Question: I got this problem with Rstudio, the plot labels are replaced by squares with 4 numbers inside.

Anyone has some idea what caused this trouble? I tried to re-create conda env and install rstudio, not working. And I got no such issue if i use basic R.
Thanks in advance
update 28.07.2020:
I tried to install rstudio via conda for a new account, the issue reproduced.
I tried to install rstudio via conda on a second PC, the issue persisted.
I tried to install an older version of rstudio via conda, and conda went to forever "solving environment".
I think it might be an issue of conda recipie....
update 29.07.2020 :
Problem solved by specifying the font family in plot function
'''
plot(1,2,family="Times New Roman")
'''
But the R default font
'''
plot(1,2,family="mono")
plot(1,2,family="sans")
'''
reproduce the same issue. It seems like conda caused R unloaded default font.
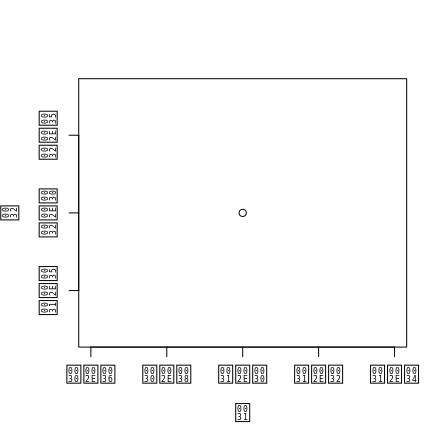
Answer: I installed <URL> on my ubuntu and those gibberish went away.